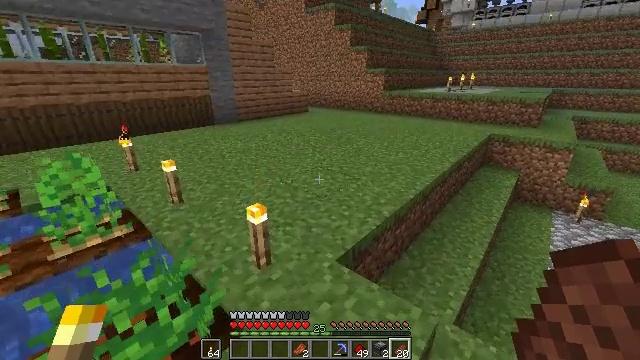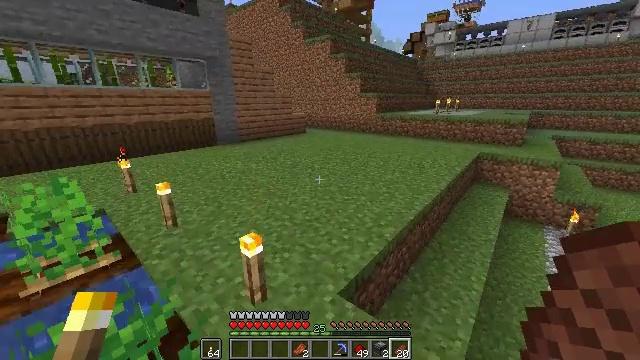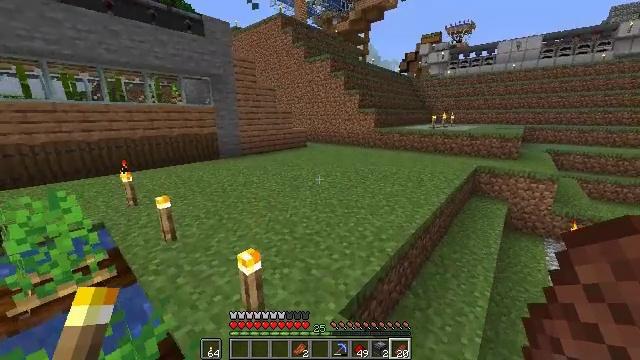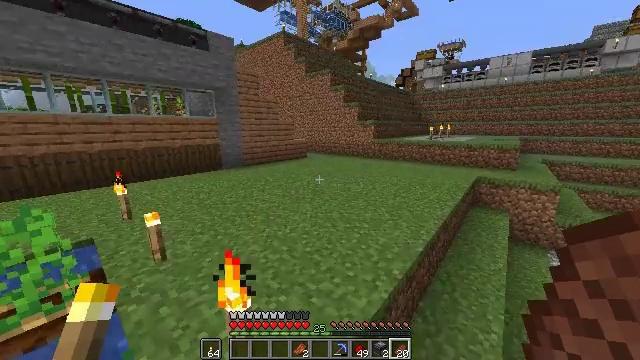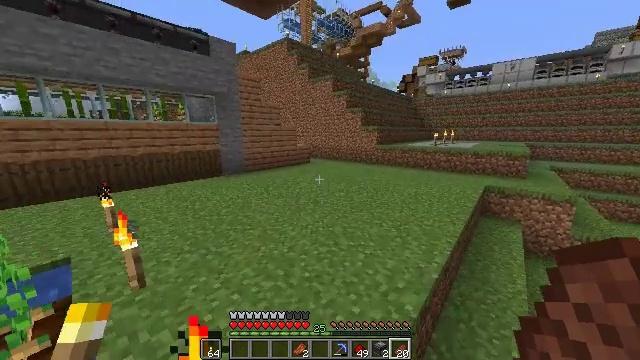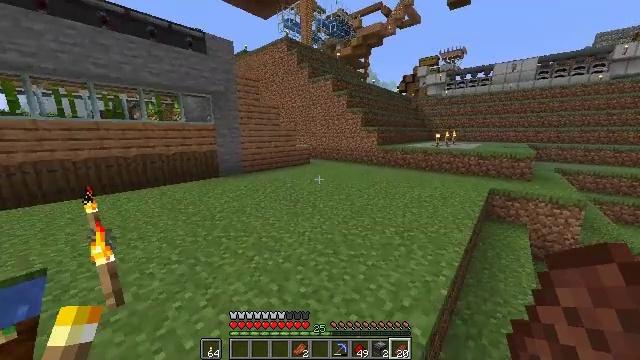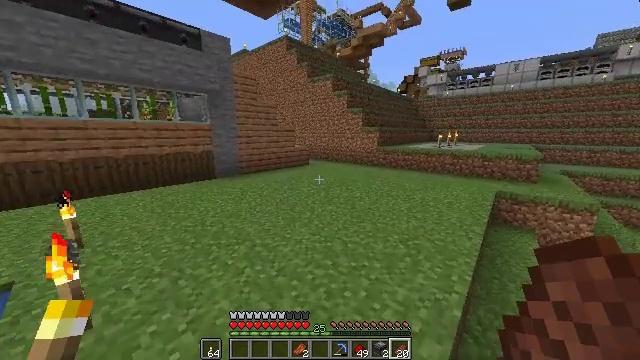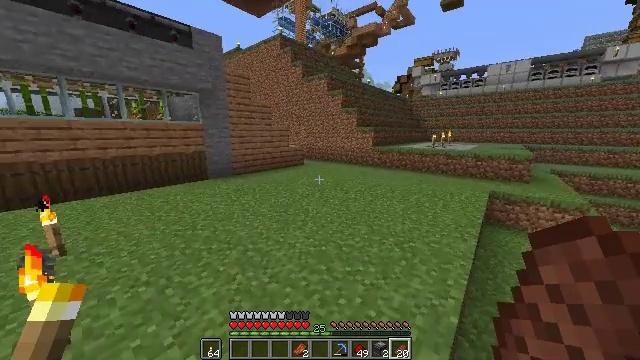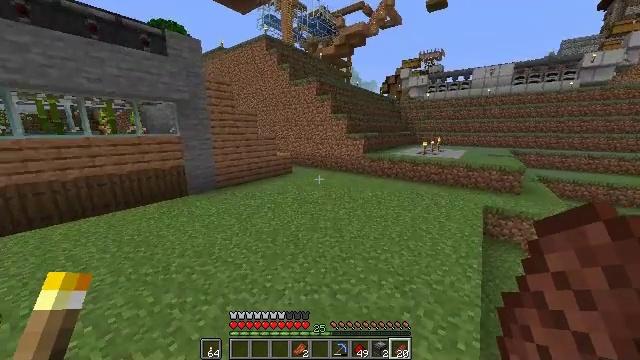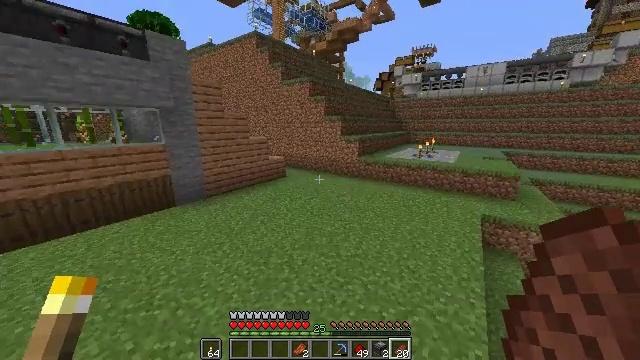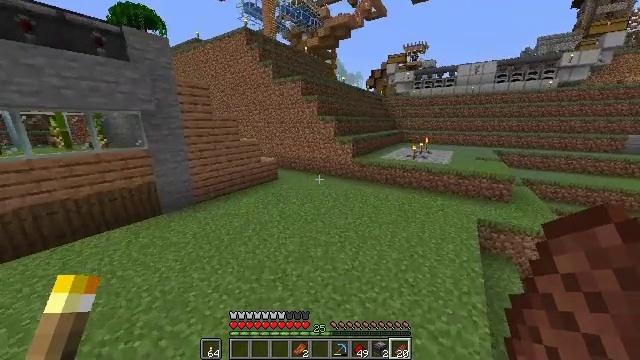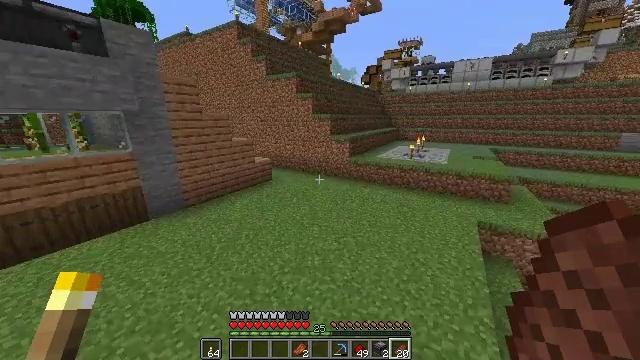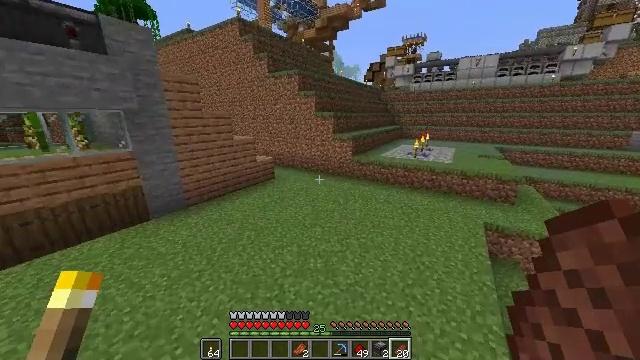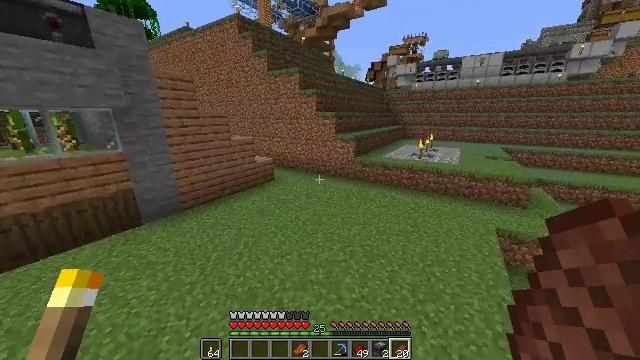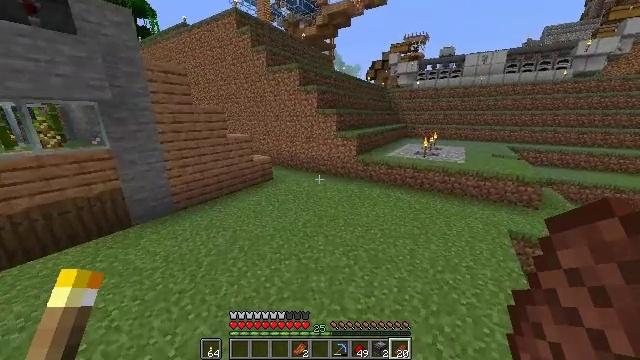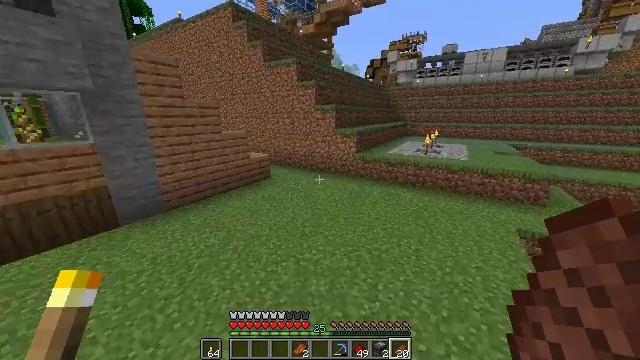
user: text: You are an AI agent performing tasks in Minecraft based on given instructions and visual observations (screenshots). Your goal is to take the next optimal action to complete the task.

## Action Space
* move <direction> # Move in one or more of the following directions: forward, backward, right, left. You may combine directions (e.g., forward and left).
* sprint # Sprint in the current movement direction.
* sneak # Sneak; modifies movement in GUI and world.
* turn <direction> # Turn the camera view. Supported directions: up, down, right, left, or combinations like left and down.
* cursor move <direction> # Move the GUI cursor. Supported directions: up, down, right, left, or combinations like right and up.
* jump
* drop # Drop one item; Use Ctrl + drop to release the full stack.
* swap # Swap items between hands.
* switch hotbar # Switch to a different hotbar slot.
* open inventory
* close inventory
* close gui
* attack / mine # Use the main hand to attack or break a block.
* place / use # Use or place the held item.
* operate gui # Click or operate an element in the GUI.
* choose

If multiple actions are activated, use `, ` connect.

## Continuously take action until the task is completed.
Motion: motion action
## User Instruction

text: Make a black carpet using black wool.
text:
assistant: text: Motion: move forward, sprint, turn up
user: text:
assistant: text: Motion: move forward, sprint, turn up
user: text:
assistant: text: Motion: move forward, sprint, turn up
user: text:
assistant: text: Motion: move forward, turn up
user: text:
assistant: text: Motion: move forward
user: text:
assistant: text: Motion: move forward
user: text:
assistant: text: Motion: move forward, turn right, jump
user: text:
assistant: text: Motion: move forward, turn right, jump
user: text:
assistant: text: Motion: move forward, turn right and down, jump
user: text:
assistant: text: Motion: move forward, turn right, jump
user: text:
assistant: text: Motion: move forward, turn right and down, jump
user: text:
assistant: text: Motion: move forward, jump
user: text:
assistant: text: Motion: move forward, jump
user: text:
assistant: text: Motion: move forward, jump
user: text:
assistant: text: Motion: move forward, jump
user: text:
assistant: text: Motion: move forward, sprint, jump
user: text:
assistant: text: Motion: move forward, sprint, jump
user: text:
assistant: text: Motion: move forward, sprint, jump
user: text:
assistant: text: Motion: move forward, sprint, jump
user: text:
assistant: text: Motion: move forward, sprint, turn left, jump
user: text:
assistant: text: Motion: move forward, jump
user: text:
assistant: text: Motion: move forward, jump
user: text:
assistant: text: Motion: move forward, jump
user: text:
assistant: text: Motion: move forward, jump
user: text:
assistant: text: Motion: move forward, jump
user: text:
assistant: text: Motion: move forward, turn left, jump
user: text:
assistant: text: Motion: move forward, jump
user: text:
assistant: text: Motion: move forward, jump
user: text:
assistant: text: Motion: move forward, jump
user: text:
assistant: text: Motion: move forward, jump